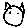
Label: cat